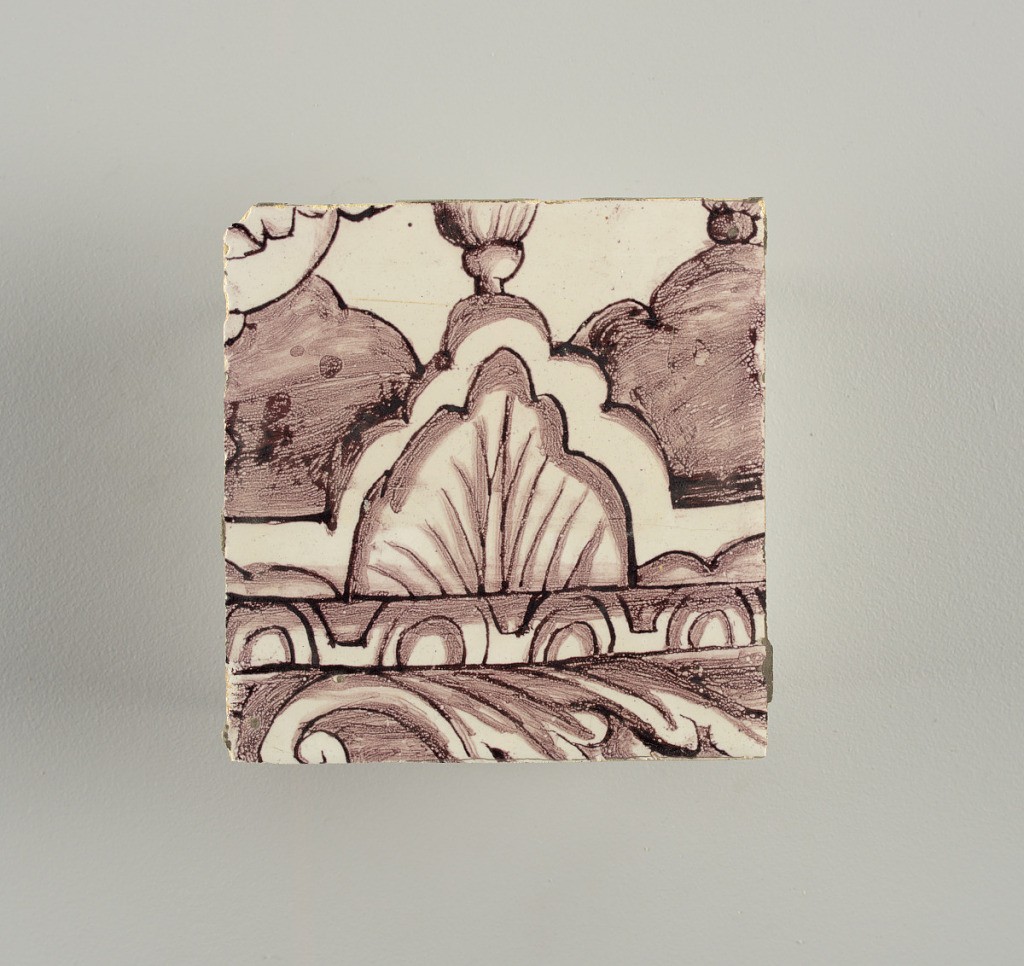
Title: Wall facing
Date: ca. 1725
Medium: Tin-glazed earthenware, underglaze
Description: Horizontal rectangle.  Thirty-seven tiles wide and twenty-one high with opening for door or window nineteen and one-half tiles high and twelve wide.  To left and right of opening, centered canopy above. Left, woman representing Hope, right, a sculputure urn.  Centered above opening, a mascaron.  Arabesque design of foliage.